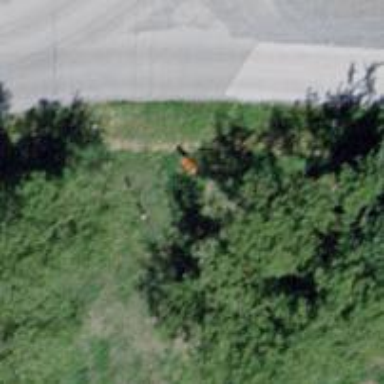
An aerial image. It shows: Pole with roof-covered pipeline marker.